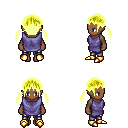
a pixel art fantasy rpg character, female body template, human, dark skin, chain tabard jacket, metal pants, gold twin-tailed hairstyle, gold boots, four views (front, back, left, right), 2x2 character sprite sheet, small pixel art, hard edges, no anti-aliasing